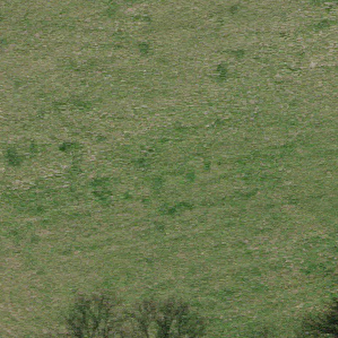
Label: other